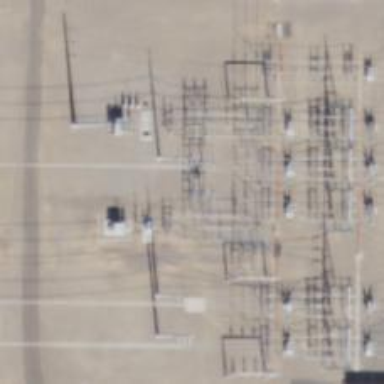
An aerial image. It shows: Switch for power supply.